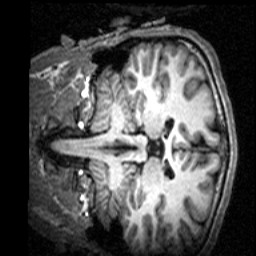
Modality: T1w
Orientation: coronal
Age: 20
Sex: male